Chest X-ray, AP view. Patient: 60 years old, sex F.
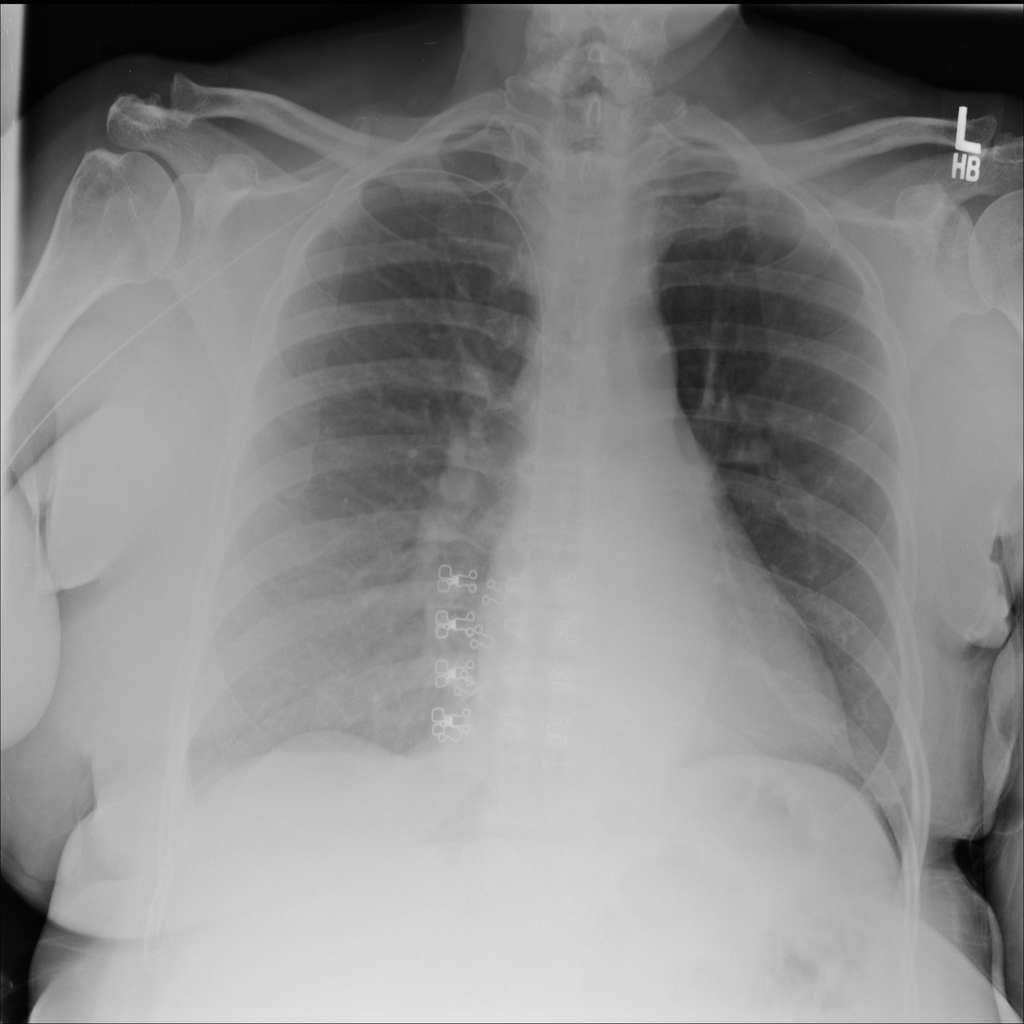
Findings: No Finding